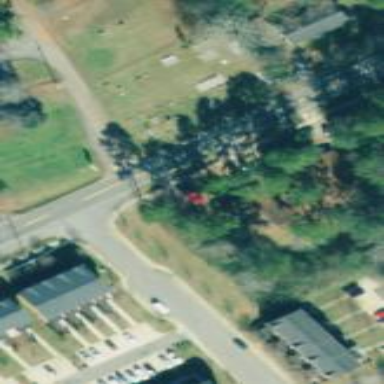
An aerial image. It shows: Graveyard area designated as cemetery.